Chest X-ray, PA view. Patient: 46 years old, sex F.
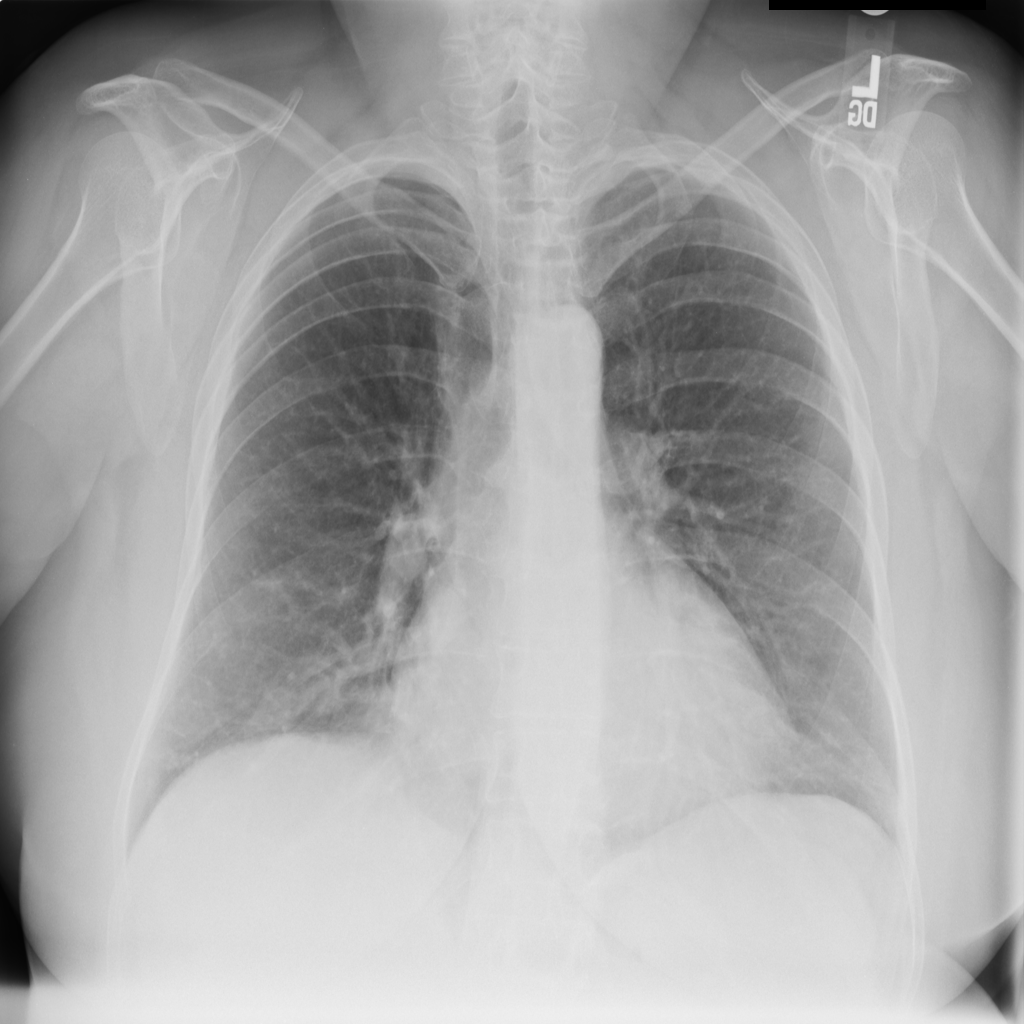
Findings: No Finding